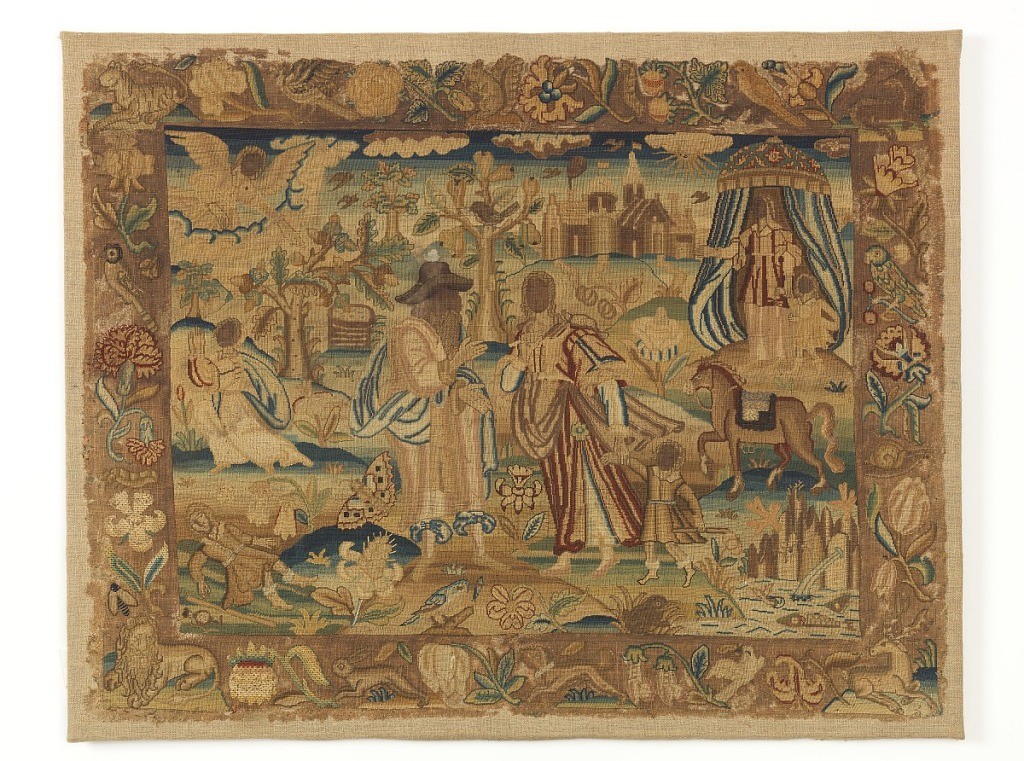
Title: Embroidered picture
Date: late 17th century
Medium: silk and metallic embroidery on linen canvas Technique: embroidered in tent stitch
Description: Embroidered picture. Two depths: in foreground, a woman with child speak to a bearded man; in background, an angel looks over a landscape with trees, a castle, and a tent from which emerge a woman and child. Border of animals and flowers includes a lion, hare, dog, tiger, parrot, squirrel, stag, and bee. Framed and glazed.